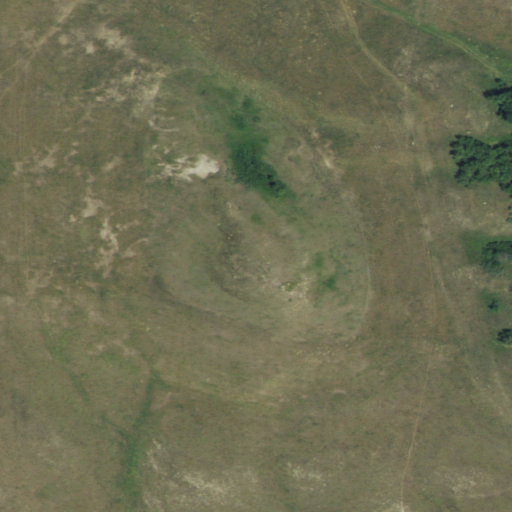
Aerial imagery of mountain in North Dakota named Stony Johnny Butte containing cultivated crops, grassland, and shrub